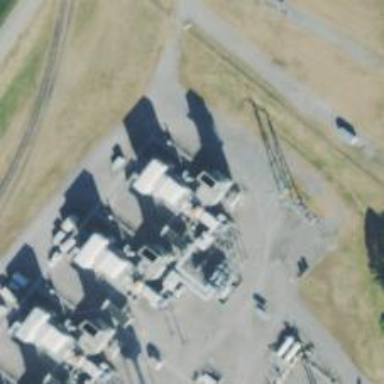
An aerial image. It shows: Gas turbine power generator.